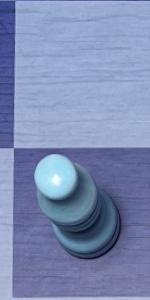
Label: Bishop_White